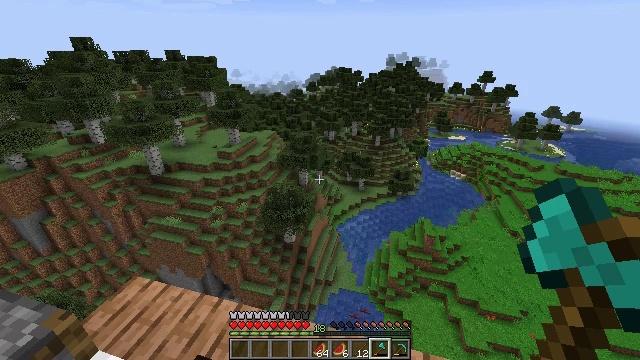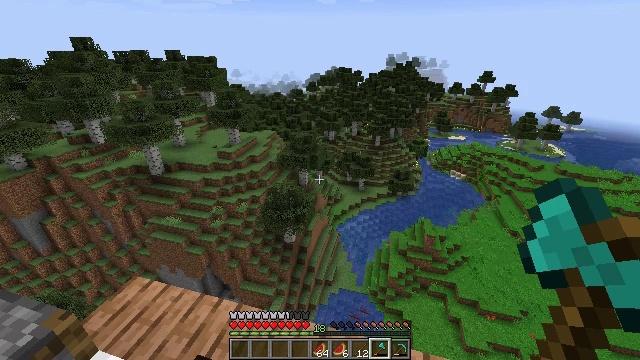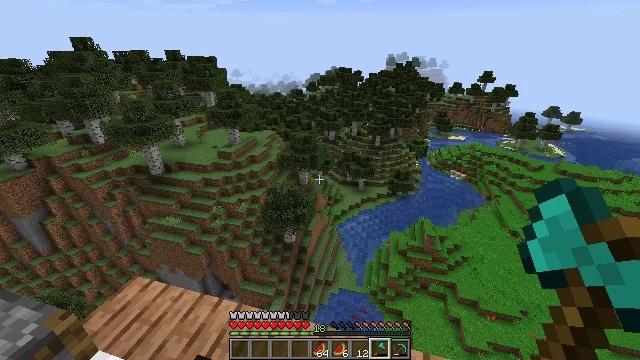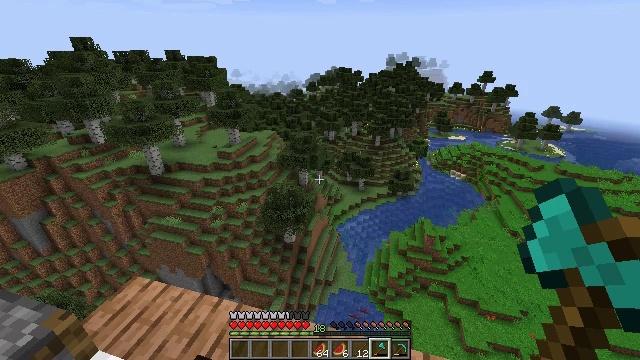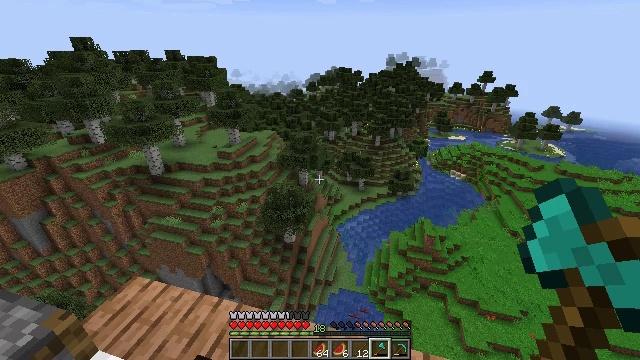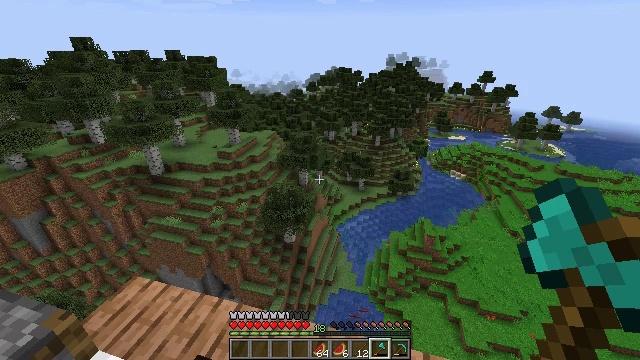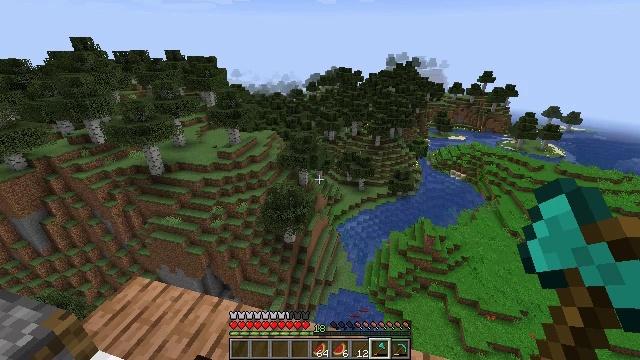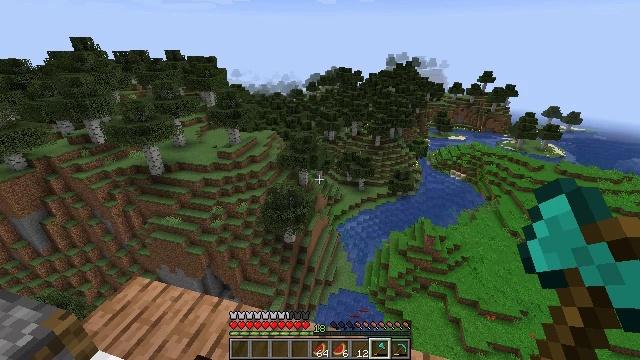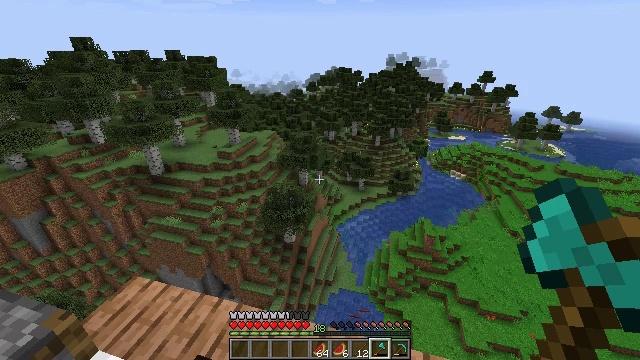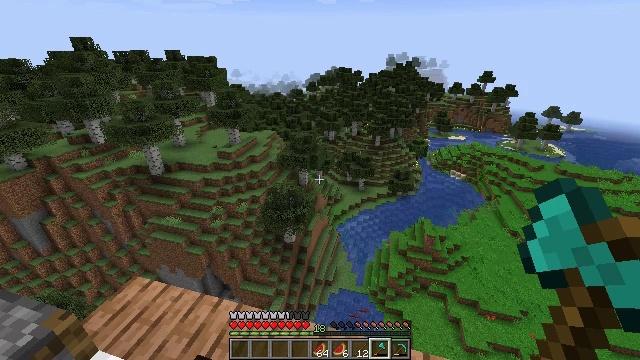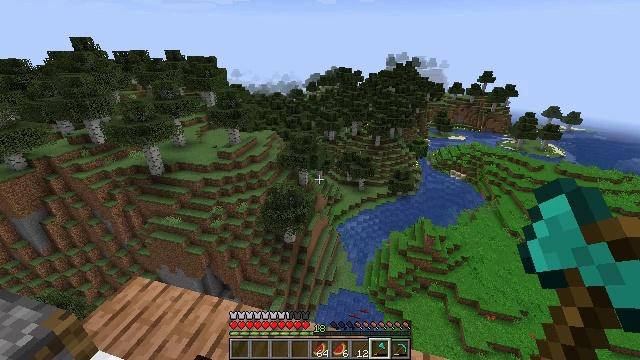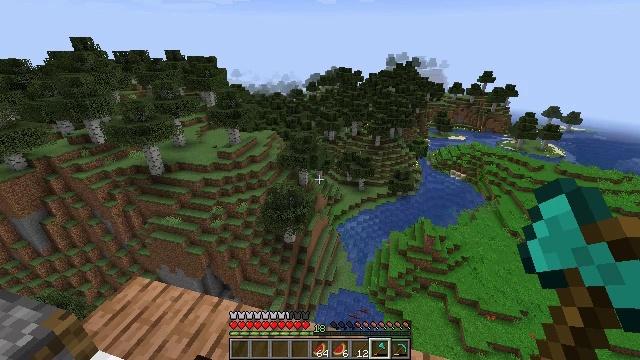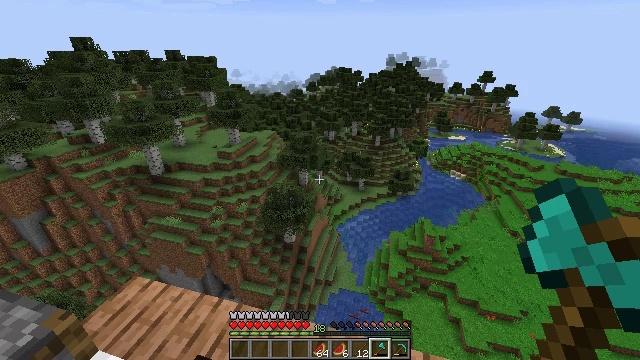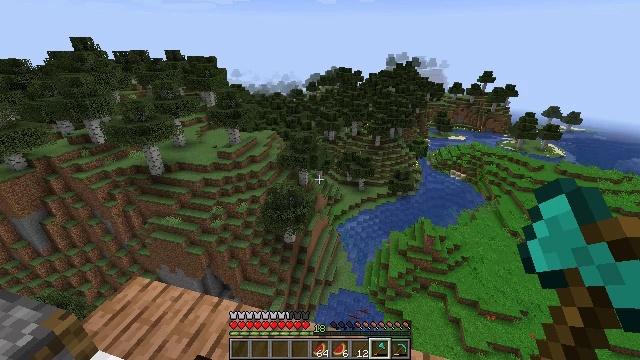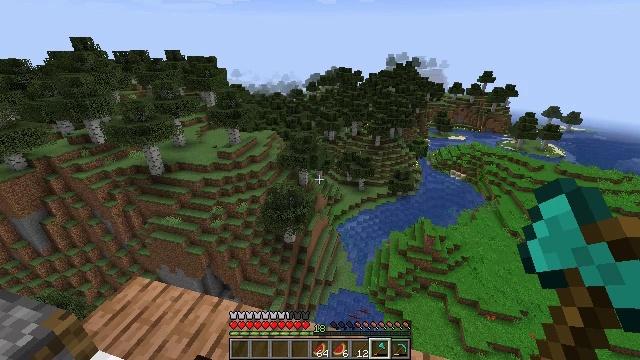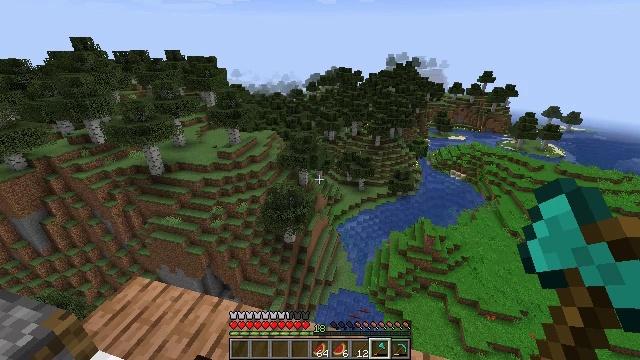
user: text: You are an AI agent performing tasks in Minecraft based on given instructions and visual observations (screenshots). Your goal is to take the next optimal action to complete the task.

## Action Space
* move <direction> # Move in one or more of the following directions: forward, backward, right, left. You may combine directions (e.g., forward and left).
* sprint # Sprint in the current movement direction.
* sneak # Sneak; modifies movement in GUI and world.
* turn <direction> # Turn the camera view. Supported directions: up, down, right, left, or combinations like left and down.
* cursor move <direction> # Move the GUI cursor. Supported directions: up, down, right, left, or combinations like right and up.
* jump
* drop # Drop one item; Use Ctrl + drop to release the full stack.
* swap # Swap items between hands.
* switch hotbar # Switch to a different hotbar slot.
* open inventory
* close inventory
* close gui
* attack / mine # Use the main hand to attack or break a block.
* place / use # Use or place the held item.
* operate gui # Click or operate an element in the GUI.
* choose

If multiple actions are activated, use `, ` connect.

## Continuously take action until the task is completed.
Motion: motion action
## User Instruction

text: Cook salmon to get cooked salmon.
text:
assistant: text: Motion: no_op
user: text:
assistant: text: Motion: no_op
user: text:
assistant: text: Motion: no_op
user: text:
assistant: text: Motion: no_op
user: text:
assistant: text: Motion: no_op
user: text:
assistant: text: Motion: no_op
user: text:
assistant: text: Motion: no_op
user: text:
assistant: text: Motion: no_op
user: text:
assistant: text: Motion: no_op
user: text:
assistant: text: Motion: no_op
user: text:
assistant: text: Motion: no_op
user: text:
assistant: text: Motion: no_op
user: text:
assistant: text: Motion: no_op
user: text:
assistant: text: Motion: no_op
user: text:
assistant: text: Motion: no_op
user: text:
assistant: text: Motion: no_op
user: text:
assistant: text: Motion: no_op
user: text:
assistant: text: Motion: no_op
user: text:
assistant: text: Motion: no_op
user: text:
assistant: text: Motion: no_op
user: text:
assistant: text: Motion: no_op
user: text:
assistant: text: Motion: no_op
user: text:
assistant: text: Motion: no_op
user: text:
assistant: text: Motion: no_op
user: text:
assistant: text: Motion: no_op
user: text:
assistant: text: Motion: no_op
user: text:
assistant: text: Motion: no_op
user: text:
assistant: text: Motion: no_op
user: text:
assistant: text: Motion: no_op
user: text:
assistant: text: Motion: no_op